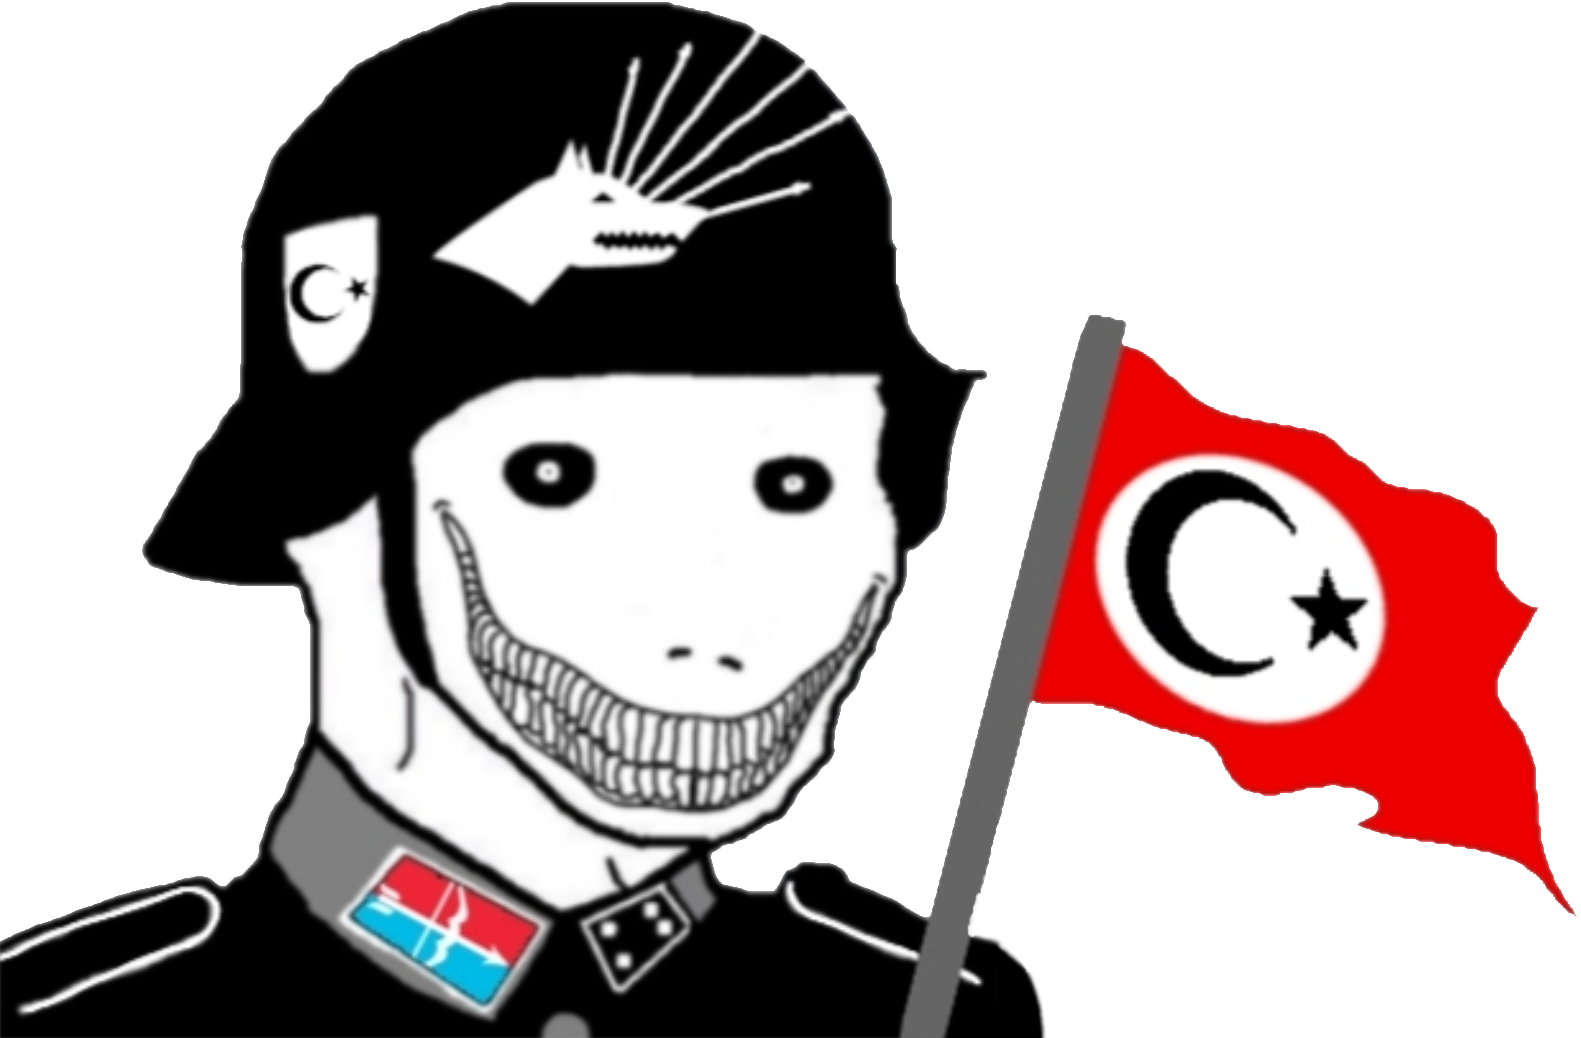
Label: 5_Oomer